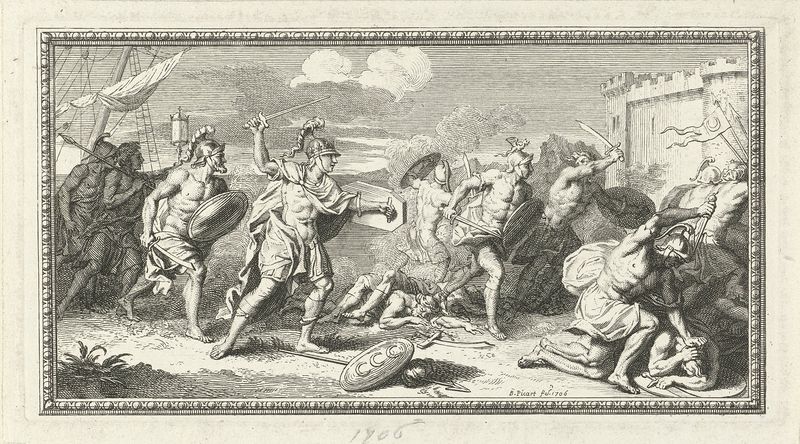
Titel: Soldaten bestormen een burcht
Künstler: Bernard Picart
Standort: Amsterdam
Institution: Rijksmuseum
Schlagwörter: kämpfer, laterne, wolen, schiff, segel, banner, schlacht, lanze, soldaten, muskeln, sandalen, takelage, zinnen, schild, burg, festung, halbmond, schwert, helm, dolch, krieger, speer, kupferstich